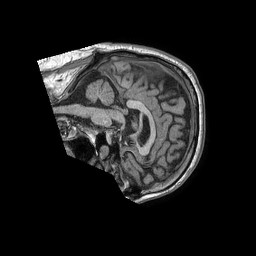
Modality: T1w
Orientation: sagittal
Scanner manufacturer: philips
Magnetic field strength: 1.5 T
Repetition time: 0.007571 s
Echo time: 0.003456 s